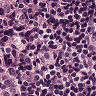
Metastatic tissue present: yes